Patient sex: M
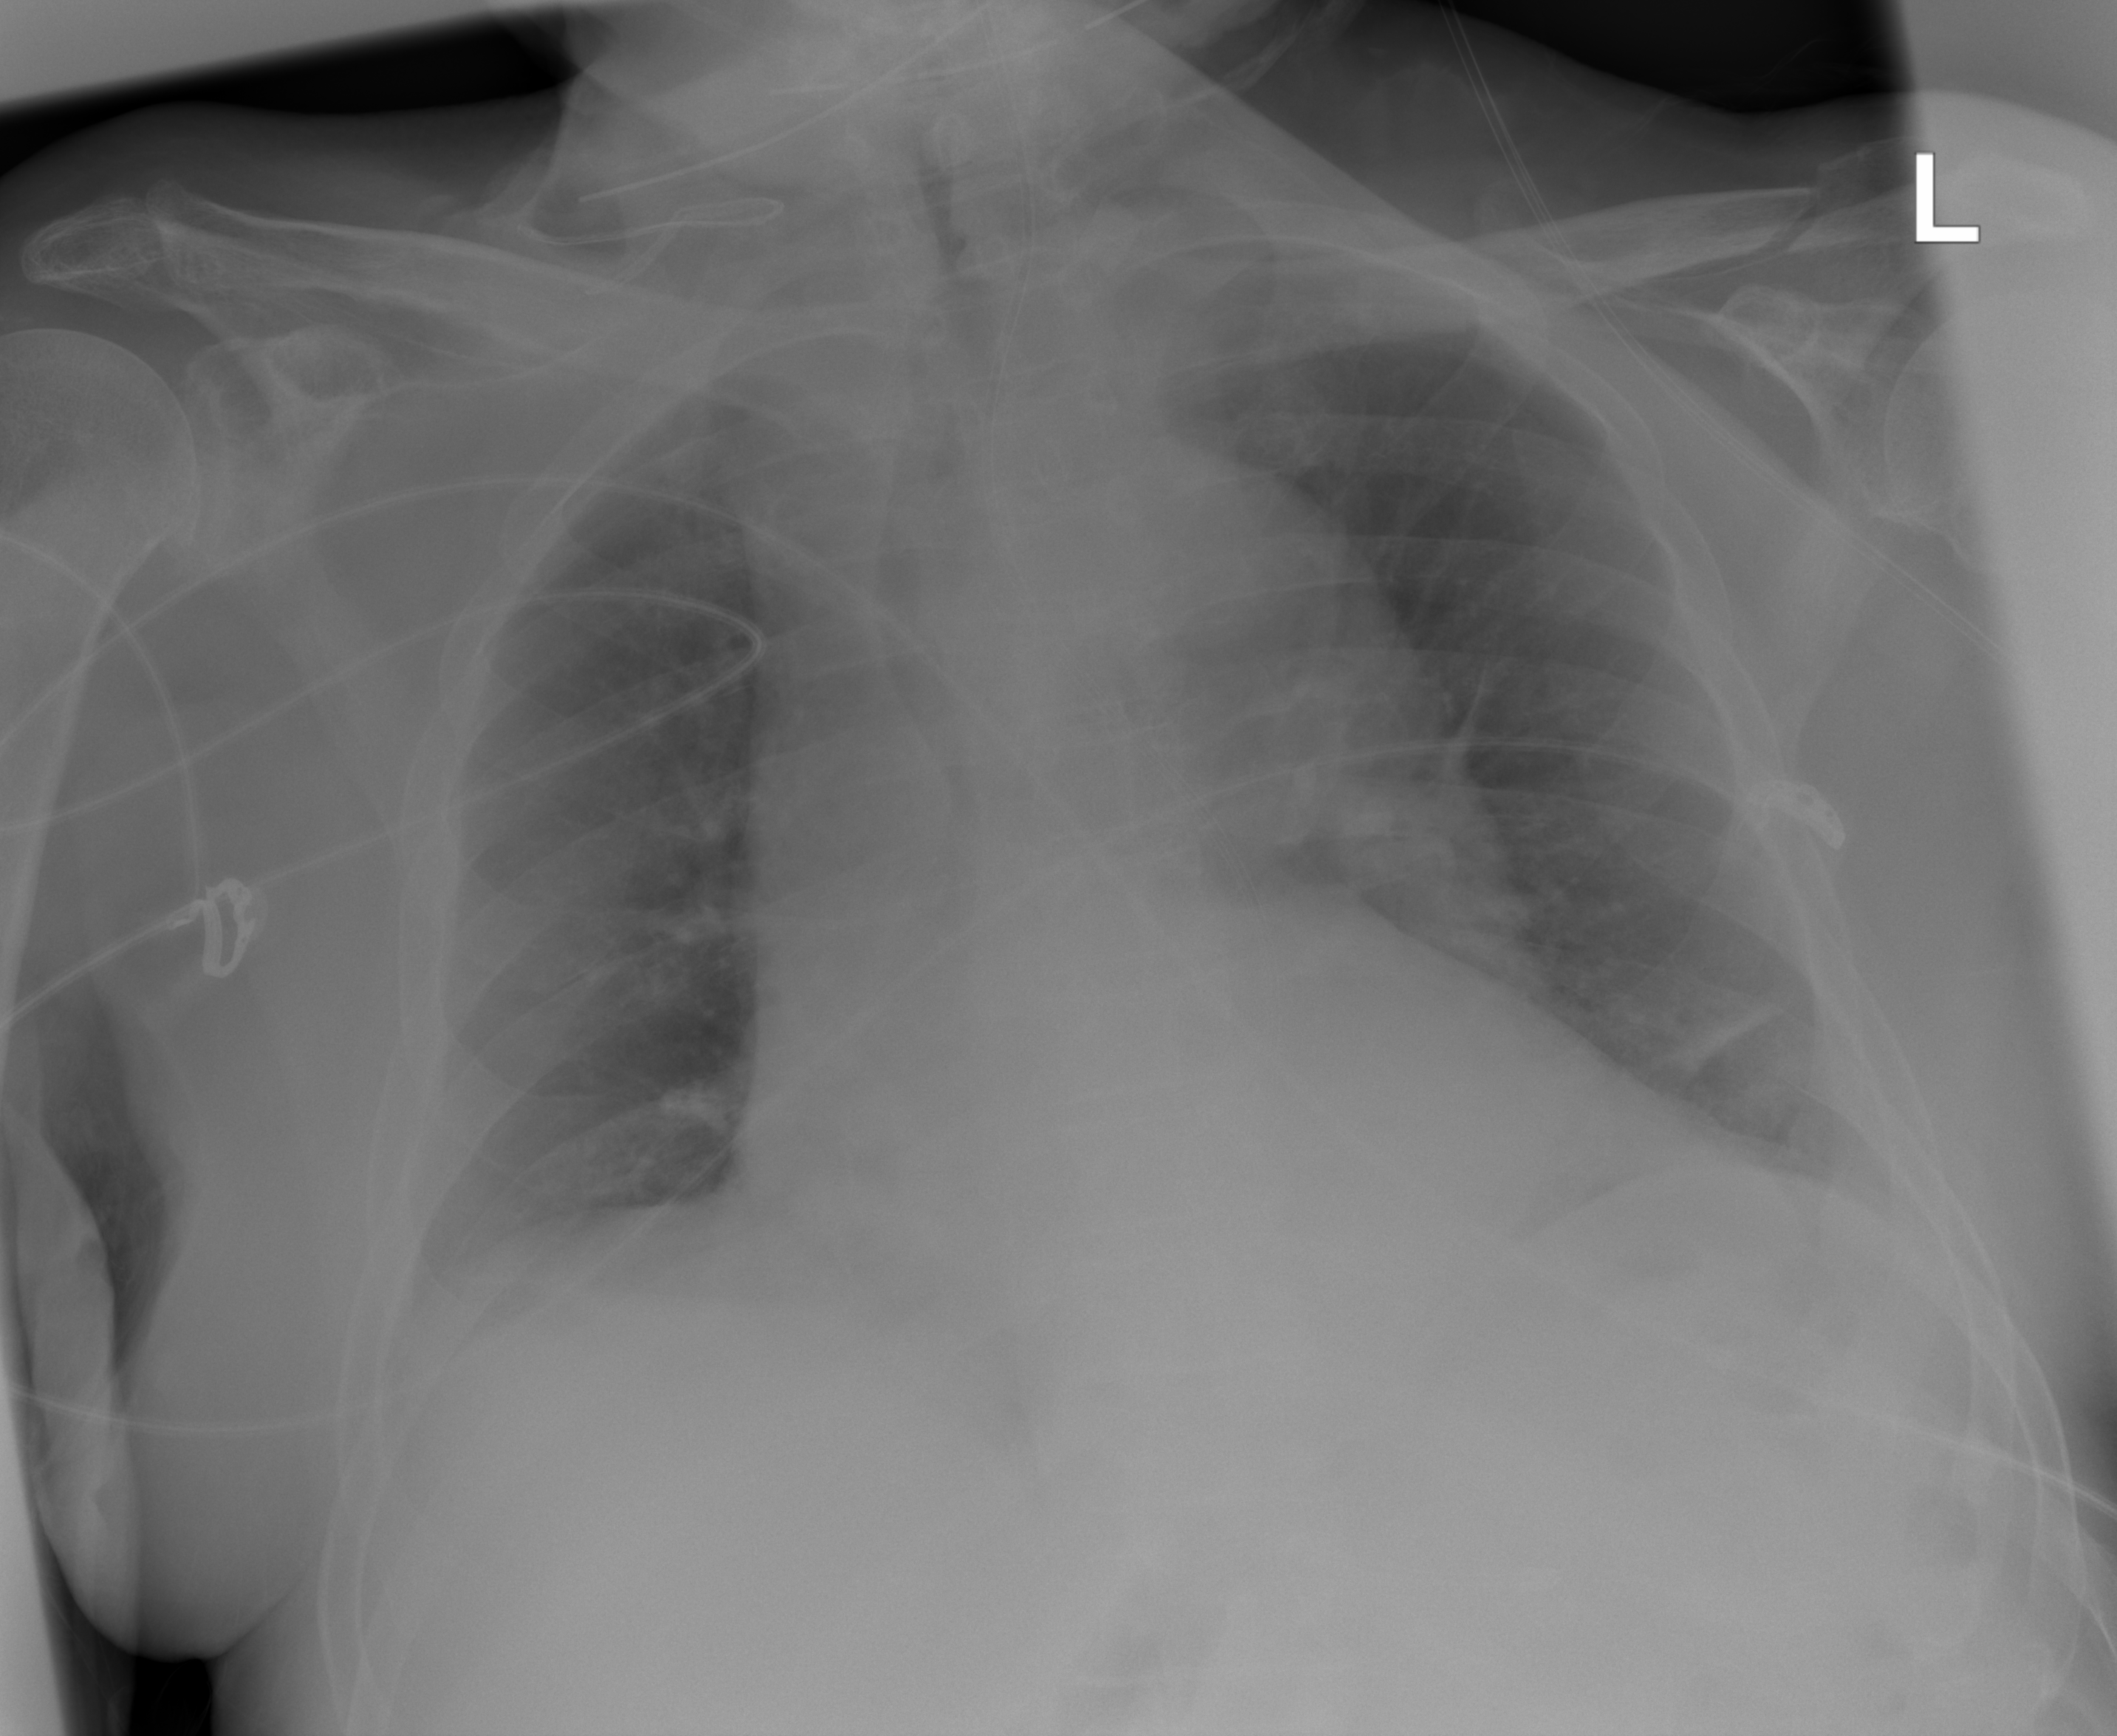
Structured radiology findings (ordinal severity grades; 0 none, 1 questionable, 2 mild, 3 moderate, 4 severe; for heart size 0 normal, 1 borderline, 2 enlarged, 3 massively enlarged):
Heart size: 2
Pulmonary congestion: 0
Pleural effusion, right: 0
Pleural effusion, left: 0
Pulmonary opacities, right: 0
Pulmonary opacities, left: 0
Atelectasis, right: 0
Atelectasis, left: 2